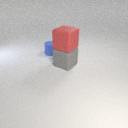
large gray rubber cube to the right of small blue rubber cylinder